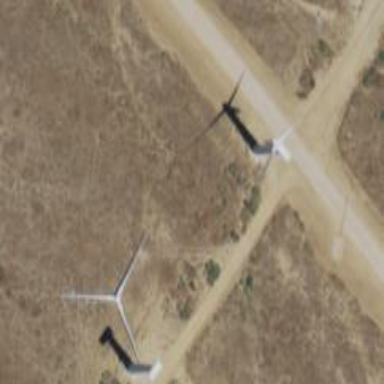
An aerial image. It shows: Wind power generator utilizing wind turbines.